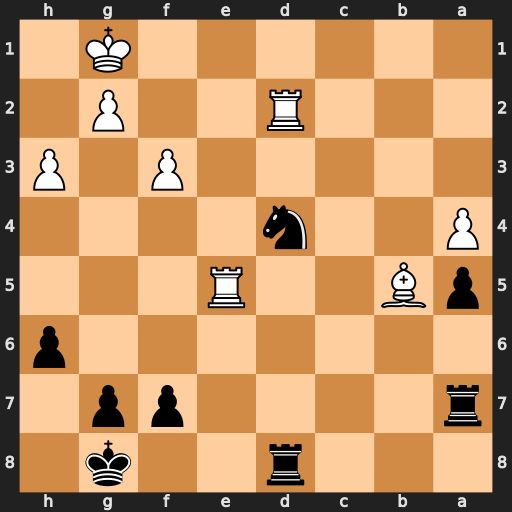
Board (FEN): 3r2k1/r4pp1/7p/pB2R3/P2n4/5P1P/3R2P1/6K1
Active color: b
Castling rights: -
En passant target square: -
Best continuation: Nxf3+ gxf3 Rxd2